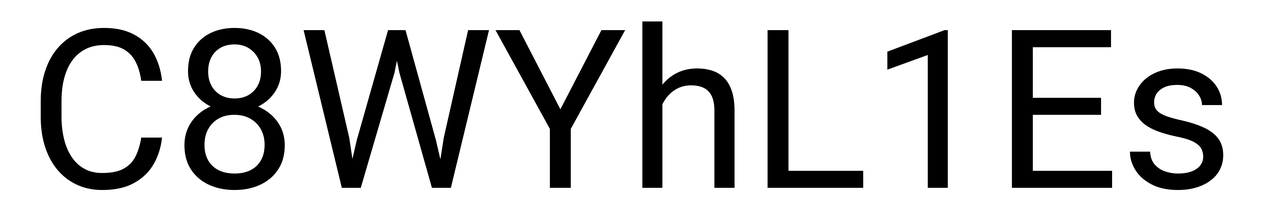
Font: Roboto_Regular